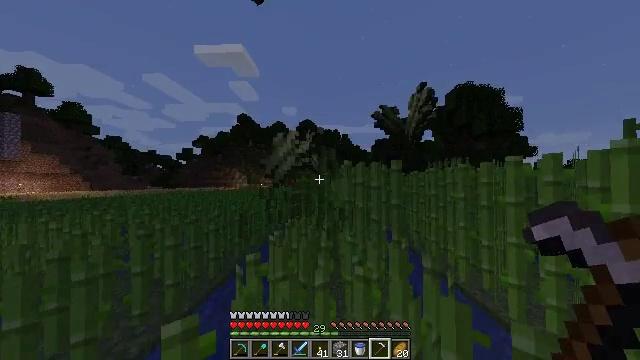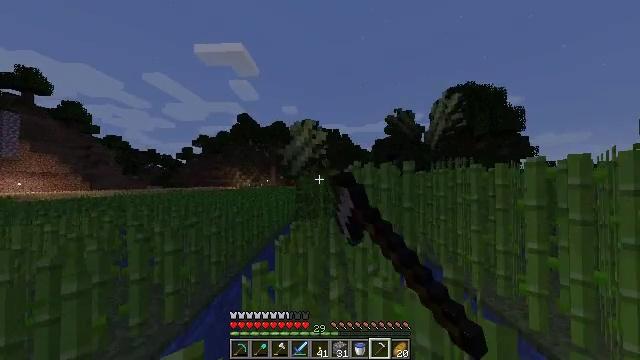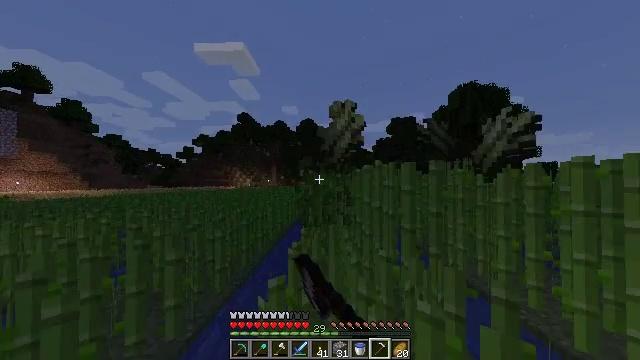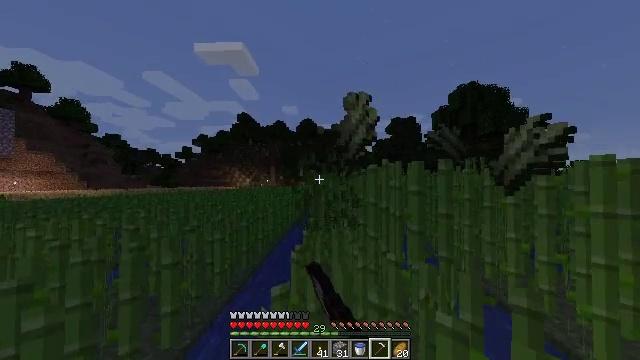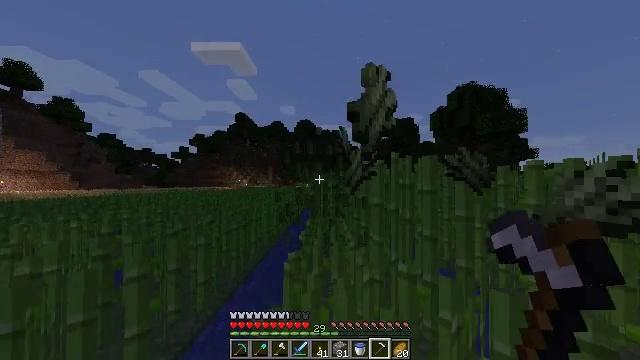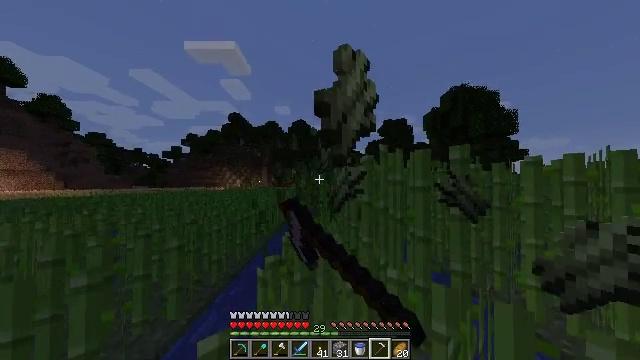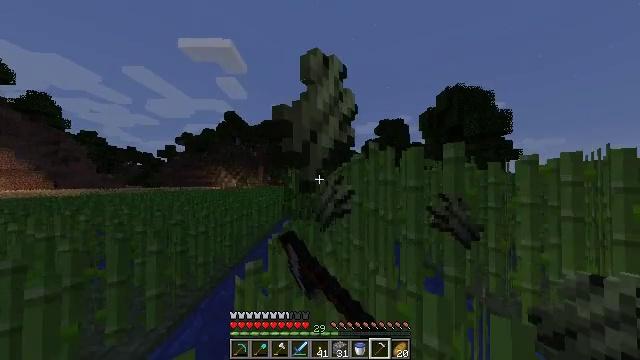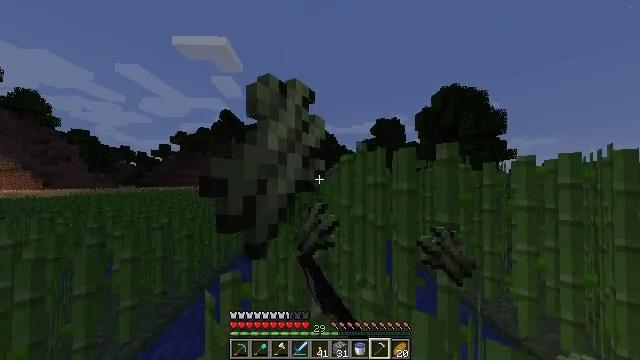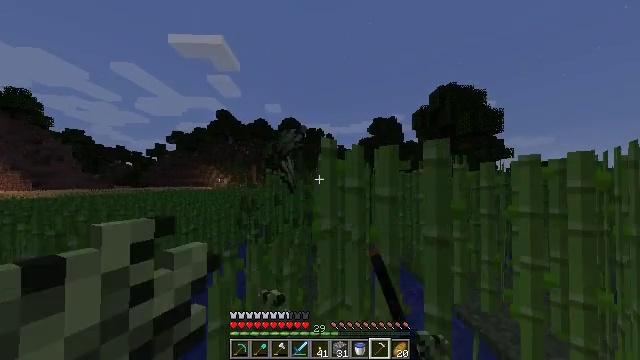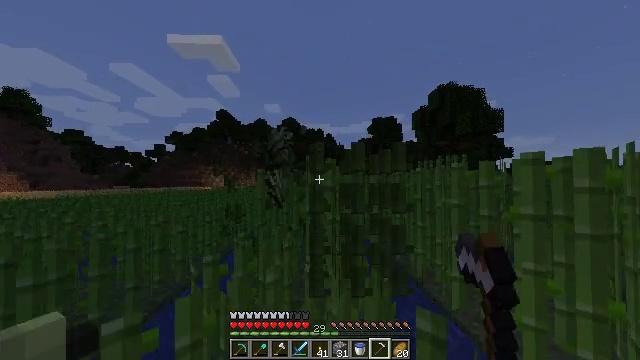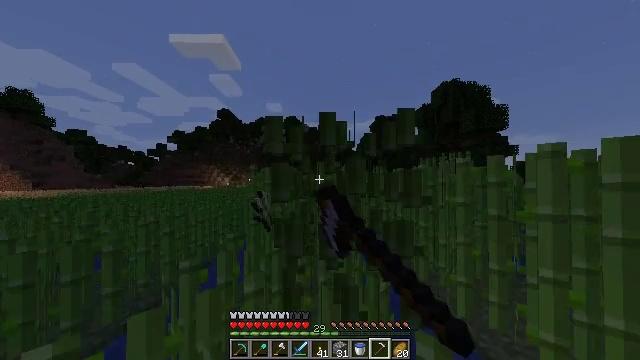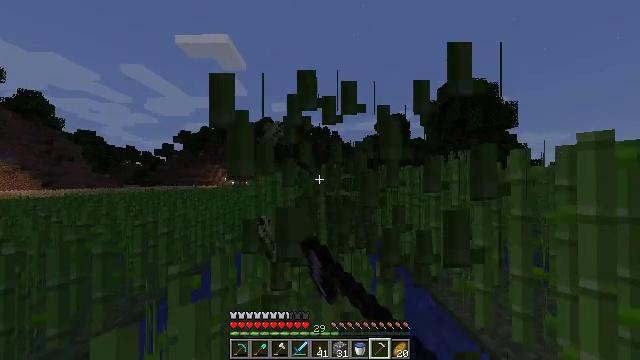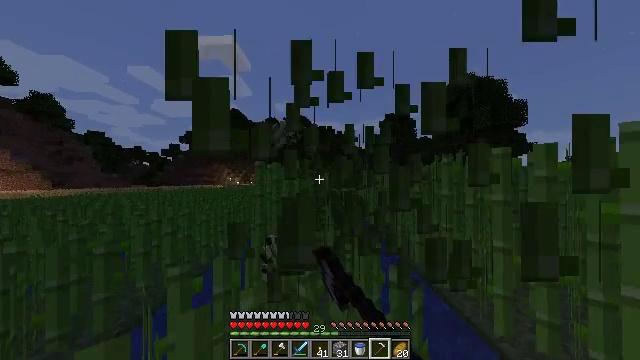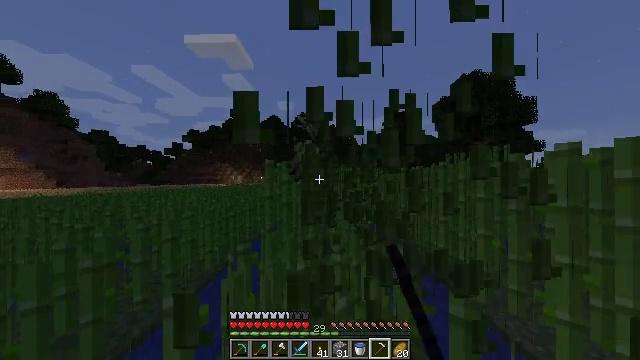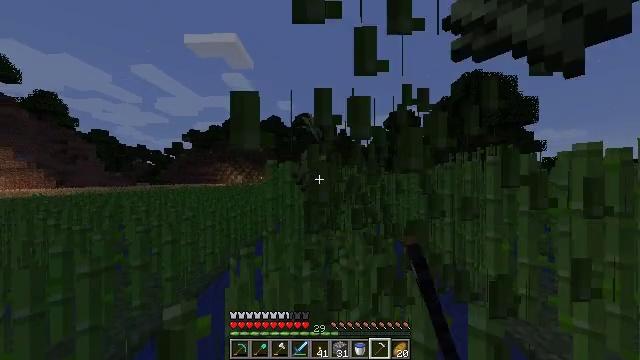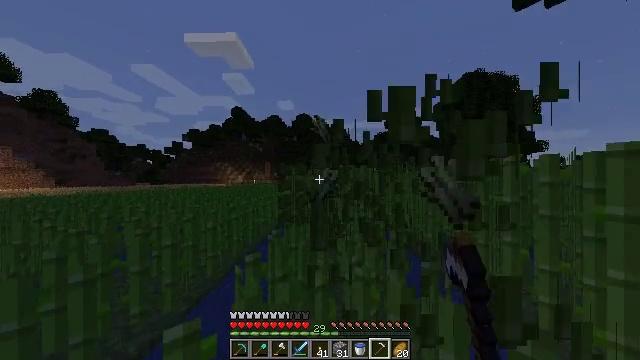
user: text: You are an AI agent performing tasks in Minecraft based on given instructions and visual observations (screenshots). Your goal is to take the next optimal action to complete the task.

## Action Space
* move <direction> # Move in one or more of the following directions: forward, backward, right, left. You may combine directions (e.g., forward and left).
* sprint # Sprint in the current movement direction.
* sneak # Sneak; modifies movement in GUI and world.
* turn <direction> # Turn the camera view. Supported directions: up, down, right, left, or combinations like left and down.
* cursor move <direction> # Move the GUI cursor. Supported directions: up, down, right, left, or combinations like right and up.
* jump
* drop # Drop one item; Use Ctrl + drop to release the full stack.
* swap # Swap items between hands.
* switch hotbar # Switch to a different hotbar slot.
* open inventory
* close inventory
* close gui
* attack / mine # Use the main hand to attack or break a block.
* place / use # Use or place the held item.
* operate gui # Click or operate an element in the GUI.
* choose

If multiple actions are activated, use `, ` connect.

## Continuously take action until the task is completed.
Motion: motion action
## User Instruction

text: Gather sugar cane for crafting.
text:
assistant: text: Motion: move forward and move left, sprint, attack / mine
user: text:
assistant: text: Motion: move forward and move left, sprint, attack / mine
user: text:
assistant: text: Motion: move forward, sprint, attack / mine
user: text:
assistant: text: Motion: move forward and move right, sprint, attack / mine
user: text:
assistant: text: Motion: move forward and move right, sprint, turn right, attack / mine
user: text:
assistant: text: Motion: move forward and move right, sprint, attack / mine
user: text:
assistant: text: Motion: move forward and move right, sprint, attack / mine
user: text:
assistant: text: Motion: move forward and move right, sprint, attack / mine
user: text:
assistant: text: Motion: move forward and move right, sprint, attack / mine
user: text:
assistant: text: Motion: move forward, sprint, attack / mine
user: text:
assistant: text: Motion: move forward and move left, sprint, turn left, attack / mine
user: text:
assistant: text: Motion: move forward and move left, sprint, turn left, attack / mine
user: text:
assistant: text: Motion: move forward and move left, sprint, attack / mine
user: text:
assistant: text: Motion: move forward and move left, sprint, attack / mine
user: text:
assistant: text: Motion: move forward and move left, sprint, attack / mine
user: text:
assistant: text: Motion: move forward and move left, sprint, attack / mine
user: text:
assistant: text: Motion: move forward, sprint, attack / mine
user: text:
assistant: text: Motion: move forward, sprint, attack / mine
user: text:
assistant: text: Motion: move forward, sprint, attack / mine
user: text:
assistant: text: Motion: move forward and move right, sprint, attack / mine
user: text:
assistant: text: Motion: move forward and move right, sprint, attack / mine
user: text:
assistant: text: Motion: move forward and move right, sprint, turn right, attack / mine
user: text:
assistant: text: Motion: move forward and move right, sprint, attack / mine
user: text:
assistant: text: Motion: move forward, sprint, attack / mine
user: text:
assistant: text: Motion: move forward, sprint, attack / mine
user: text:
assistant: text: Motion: move forward, sprint, attack / mine
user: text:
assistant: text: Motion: move forward, sprint, attack / mine
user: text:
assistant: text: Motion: move forward, sprint, attack / mine
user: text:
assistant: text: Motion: move forward, sprint, attack / mine
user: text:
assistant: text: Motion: move forward, sprint, attack / mine